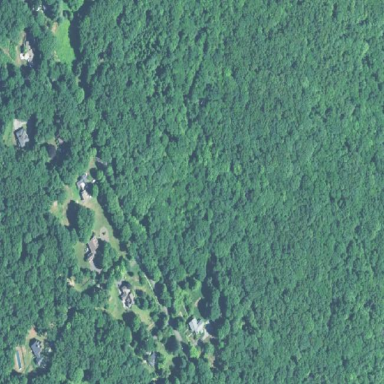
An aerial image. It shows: Existing preserved open space in the woodland.